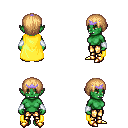
a pixel art fantasy rpg character, female body template, orc, green skin, yellow cape, gold greaves, light blonde plain hairstyle, purple tiara, white cloth bracers, gold boots, four views (front, back, left, right), 2x2 character sprite sheet, small pixel art, hard edges, no anti-aliasing